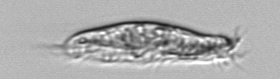
Label: Euplotes